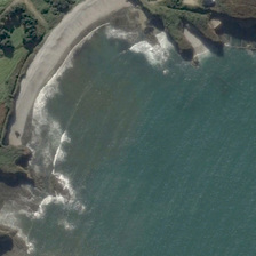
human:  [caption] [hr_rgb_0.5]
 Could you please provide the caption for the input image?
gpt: The island on the sand side is very bumpy.

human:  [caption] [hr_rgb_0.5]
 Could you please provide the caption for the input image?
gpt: Beaches and greens are beside the silent dark blue sea.

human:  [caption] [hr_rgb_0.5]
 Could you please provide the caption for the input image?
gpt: The beach and green plants are next to the calm dark blue sea.

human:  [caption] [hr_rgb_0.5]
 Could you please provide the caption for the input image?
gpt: The islands and rocks in the sand are very rugged.

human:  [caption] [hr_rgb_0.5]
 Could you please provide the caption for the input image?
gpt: The beach and green cling to the deep blue and quiet sea.